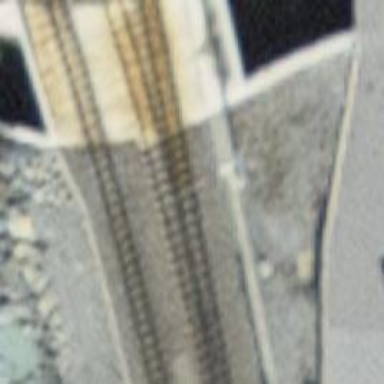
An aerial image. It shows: Narrow-gauge railway siding with electrified contact lines.